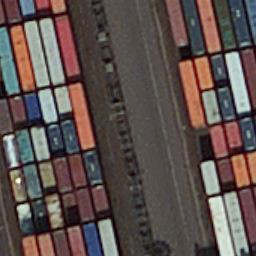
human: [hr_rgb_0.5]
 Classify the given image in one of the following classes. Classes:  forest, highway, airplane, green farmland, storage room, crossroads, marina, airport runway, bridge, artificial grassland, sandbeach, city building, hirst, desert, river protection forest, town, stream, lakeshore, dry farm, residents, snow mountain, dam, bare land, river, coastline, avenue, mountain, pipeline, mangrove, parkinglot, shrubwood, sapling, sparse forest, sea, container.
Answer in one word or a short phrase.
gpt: container